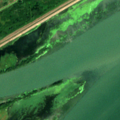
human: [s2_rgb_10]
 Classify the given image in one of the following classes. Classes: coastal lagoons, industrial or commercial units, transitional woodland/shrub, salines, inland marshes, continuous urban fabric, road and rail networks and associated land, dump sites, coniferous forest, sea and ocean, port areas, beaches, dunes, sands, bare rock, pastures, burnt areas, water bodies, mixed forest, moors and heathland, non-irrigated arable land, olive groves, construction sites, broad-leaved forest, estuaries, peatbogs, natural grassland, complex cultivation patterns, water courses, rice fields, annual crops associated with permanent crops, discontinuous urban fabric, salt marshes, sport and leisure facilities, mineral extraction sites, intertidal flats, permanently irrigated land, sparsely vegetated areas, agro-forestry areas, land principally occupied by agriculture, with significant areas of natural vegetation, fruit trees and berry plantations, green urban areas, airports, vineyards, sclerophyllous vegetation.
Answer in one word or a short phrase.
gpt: transitional woodland/shrub, inland marshes, water courses